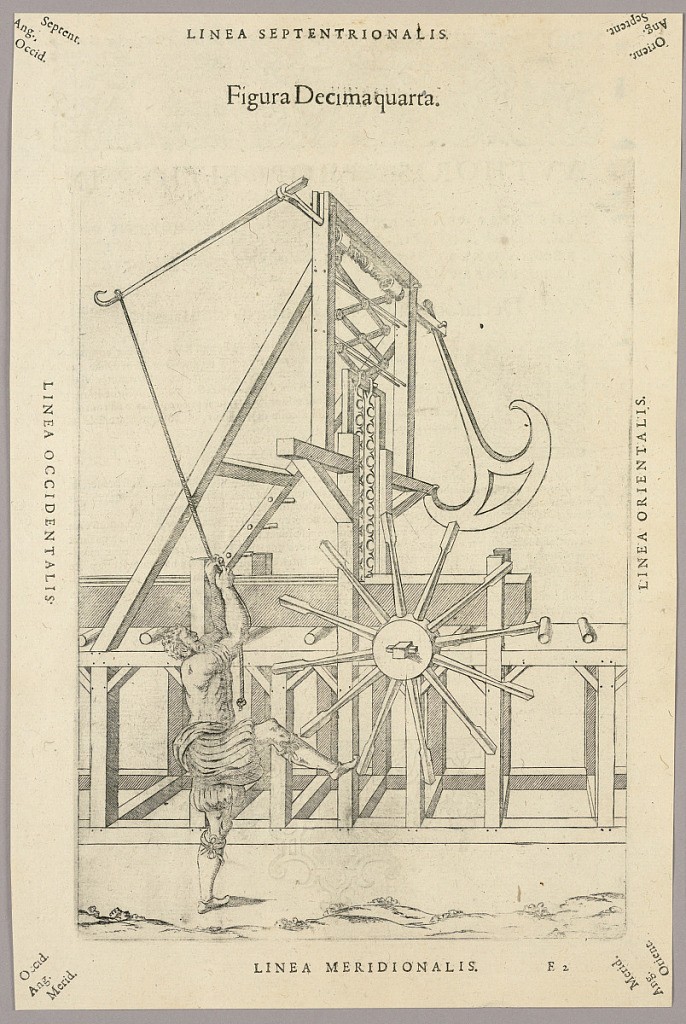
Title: Plate XIII from Theatrum instrumentorum et machinarum
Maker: Julio Paschale
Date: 1582
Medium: Woodcut on paper
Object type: Print
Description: Wodoen machine for slicing wood into planks or beams, at which one man works pulling a rope connceted to a rod with a weighted pendulum to move the saws up or down. His foot turns a spoked wheel to move the wood up. Description in Latin on verso of 1949-152-211.